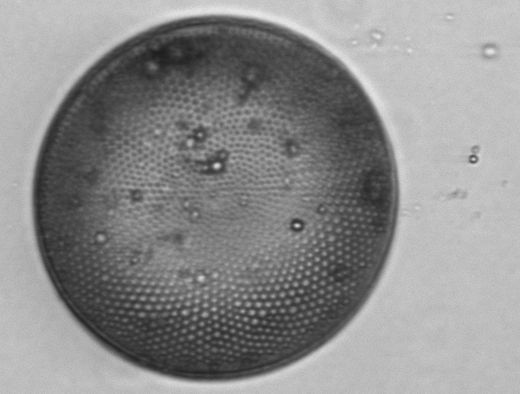
Label: Coscinodiscus